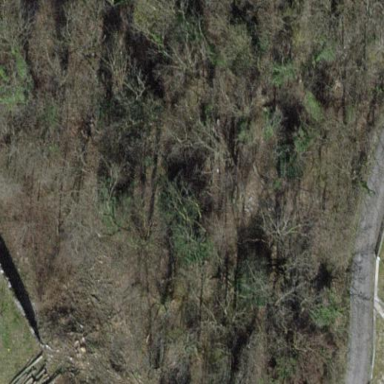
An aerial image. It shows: Beautiful woodland area.